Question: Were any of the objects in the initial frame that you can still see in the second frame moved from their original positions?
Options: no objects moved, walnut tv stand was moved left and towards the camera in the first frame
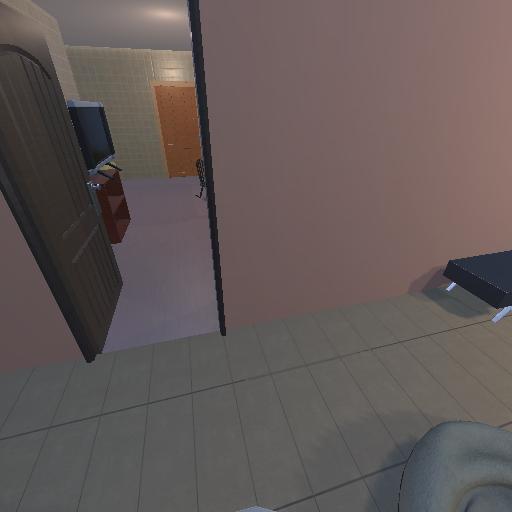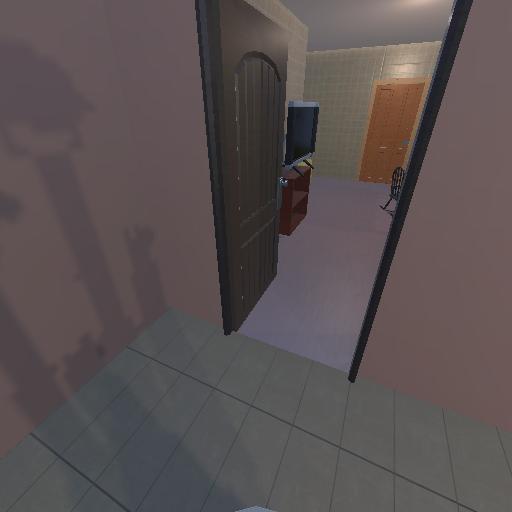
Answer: no objects moved